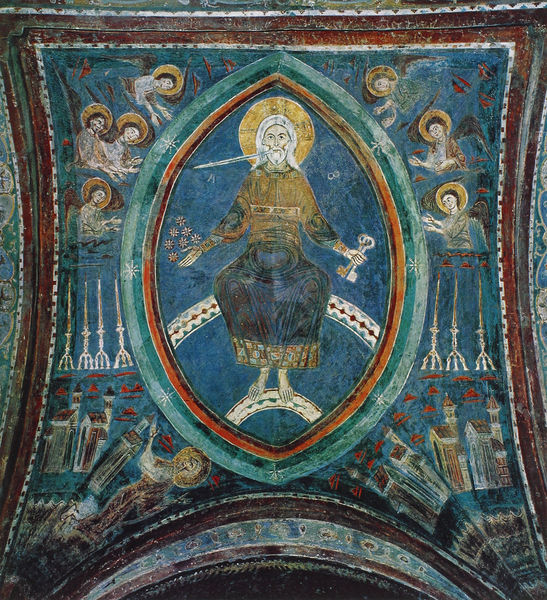
Titel: Kathedrale in Anagni
Standort: Anagni (EU - I - Latium)
Schlagwörter: blau, flügel, gott, himmel, mann, menschen, sitzen, stadt, blumen, frau, orange, dach, rot, tuch, malerei, muster, teppich, bart, gericht, rahmen, häuser, kirche, gold, decke, fliegen, oval, engel, füße, bogen, farbe, thron, kerzen, leuchter, kirchen, barfuss, stern, sterne, schwert, beten, kerzenständer, kerzenhalter, kerzenleuchter, heiligenschein, christus, jesus, jüngstes gericht, segen, segnen, heiliger, heilige, deckengemälde, fresko, schlüssel, anbeten, petrus, kandelaber, deckenmalerei, regenbogen, vierung, heiligenscheine, kreuznimbus, mandorla, glorie, gottvater, weltenrichter, farbr, madorla, weltgericht, krichendecke, mauerfresko